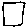
Label: square